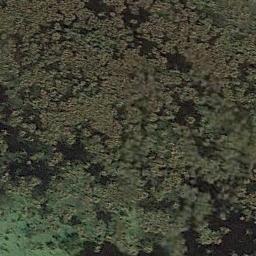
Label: wetland